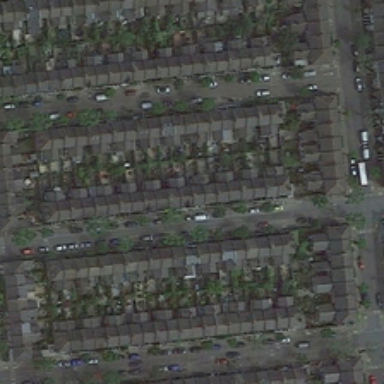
Many buildings and green trees are in a residential area .